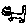
Label: cat